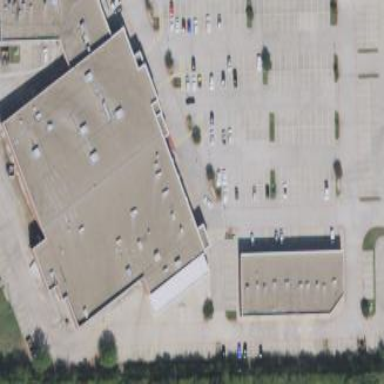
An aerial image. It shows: Retail building.